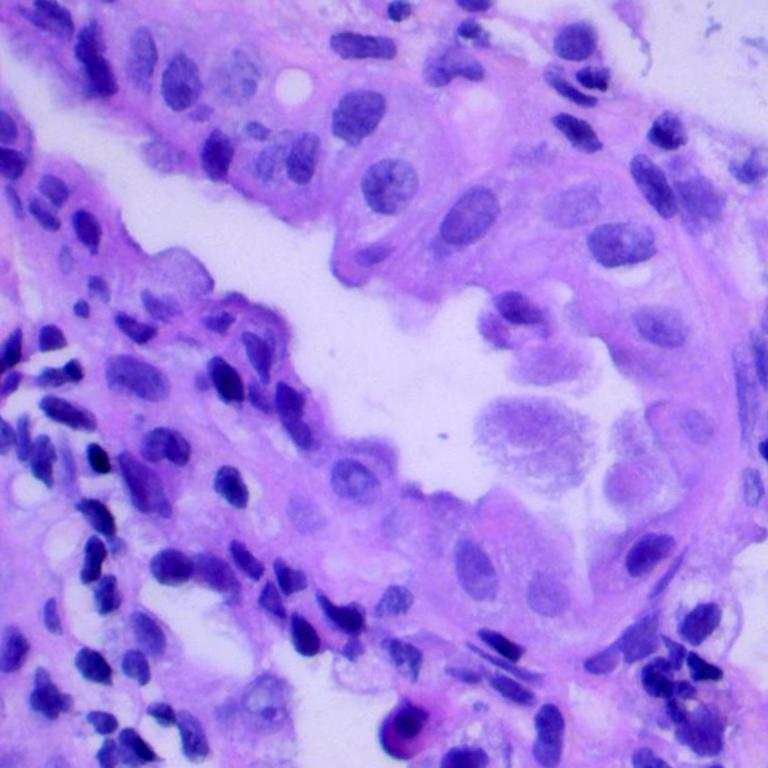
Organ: lung
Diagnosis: adenocarcinomas